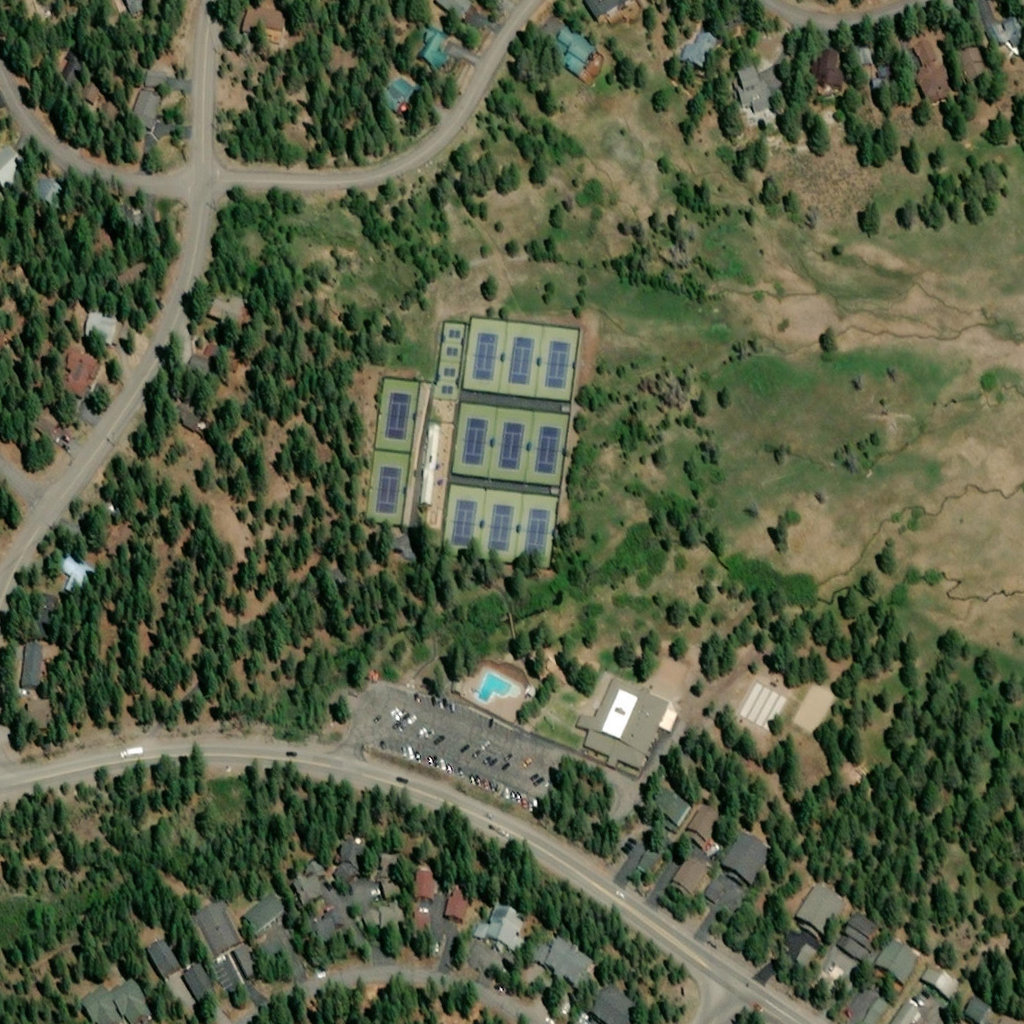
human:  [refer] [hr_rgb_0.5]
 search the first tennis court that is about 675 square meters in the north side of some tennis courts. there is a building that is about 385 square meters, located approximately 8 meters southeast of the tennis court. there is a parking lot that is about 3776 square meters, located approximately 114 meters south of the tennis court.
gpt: <box>[[36, 36, 40, 44, 0]]</box>